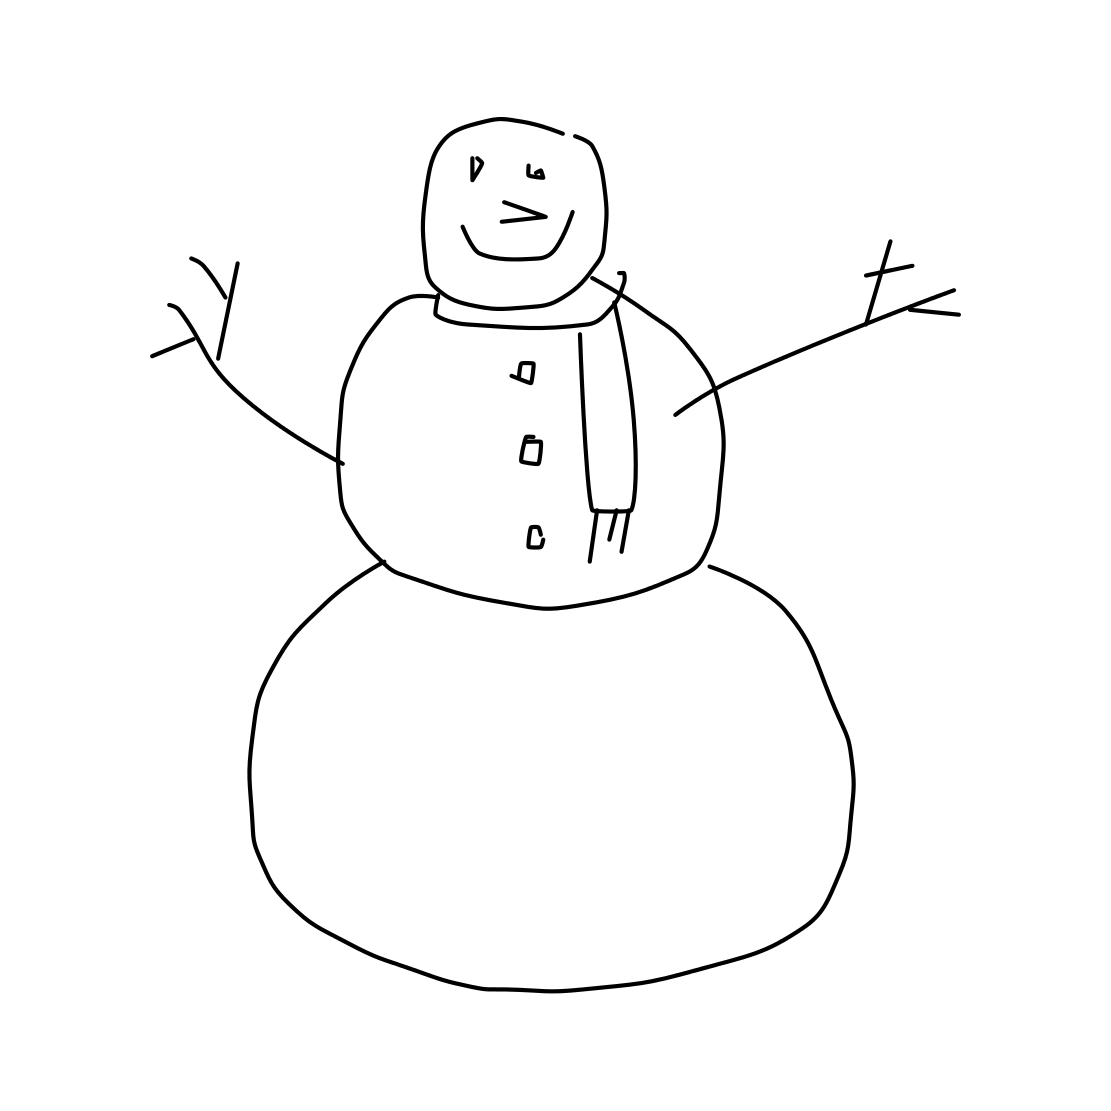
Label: snowman